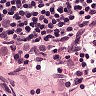
Metastatic tissue present: no